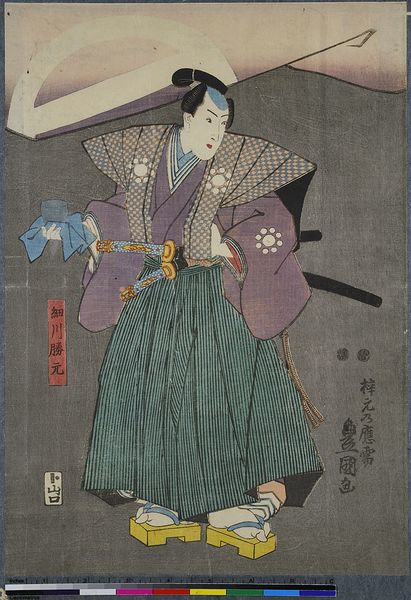
Titel: Der Schauspieler Ichikawa Uzaemon XII als Hosokawa Katsumoto in dem Stück Meiboku Sendai Hagi
Künstler: Utagawa Kunisada
Standort: Hamburg
Institution: Museum für Kunst und Gewerbe Hamburg
Schlagwörter: kampf, aquarell, grün, nase, rot, mode, augen, gesicht, theater, kreis, füße, holzschnitt, japan, schrift, bogen, schuhe, druckgraphik, druckgrafik, schwert, schwerter, zeit, schauspieler, farbholzschnitt, kämpferin, schauspielerin, verblasst, kabuki, edo, reproduktionen, farbskala, druckerzeugnisse, theateraufführung, ukiyo